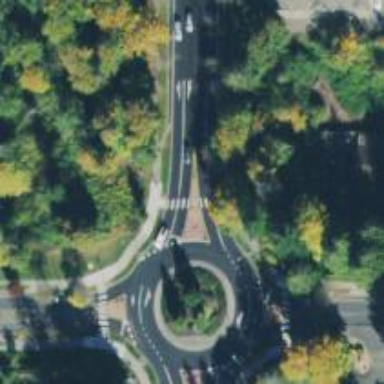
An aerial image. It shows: Roundabout at primary highway.